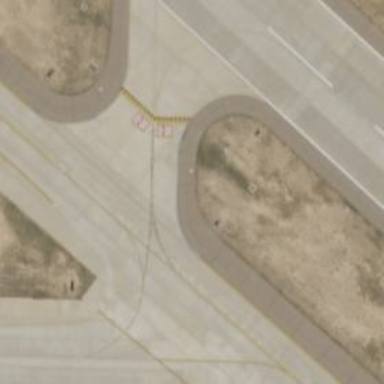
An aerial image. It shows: Image of taxiway at airport.